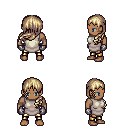
a pixel art fantasy rpg character, male body template, human, dark skin, white tunic, gold greaves, white blonde left-swept hairstyle, metal gloves, four views (front, back, left, right), 2x2 character sprite sheet, small pixel art, hard edges, no anti-aliasing